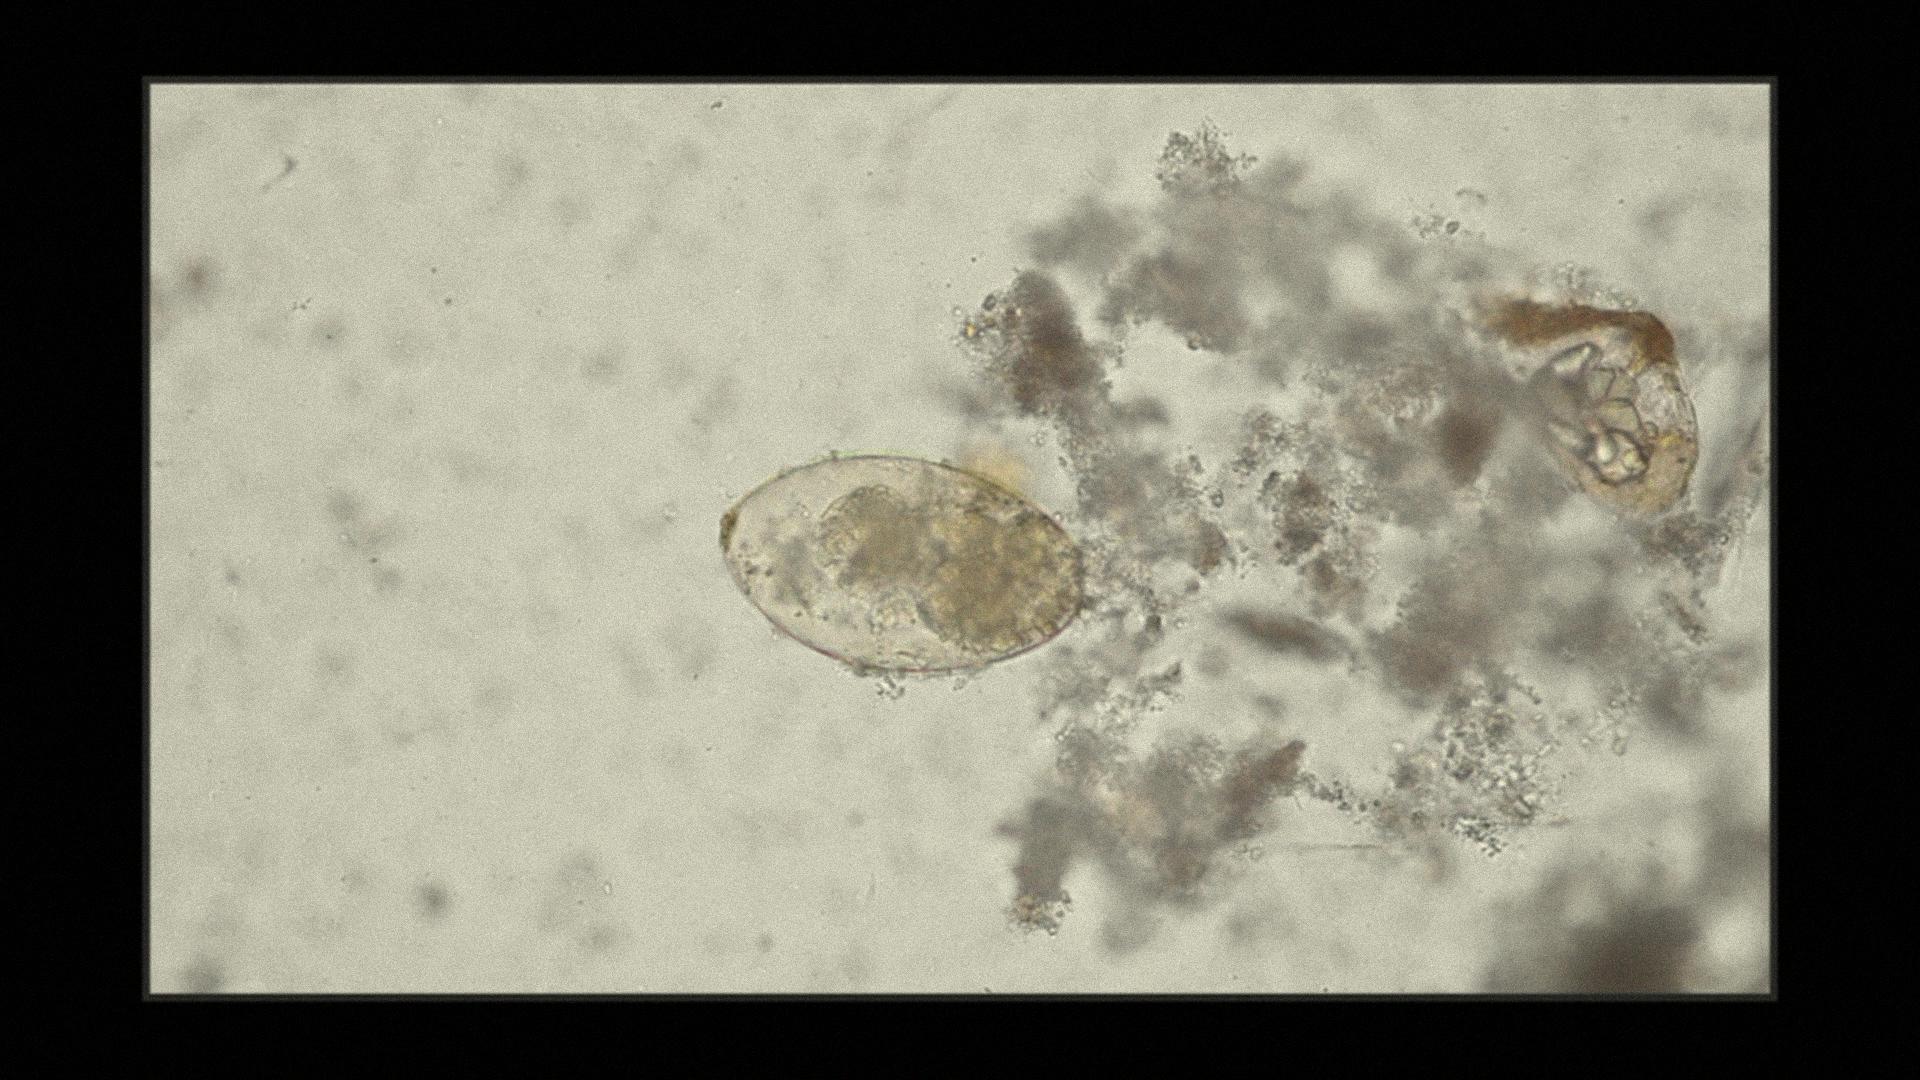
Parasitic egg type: Fasciolopsis buski